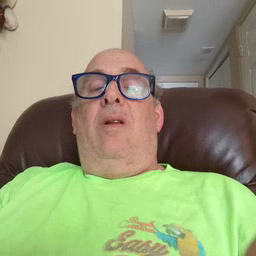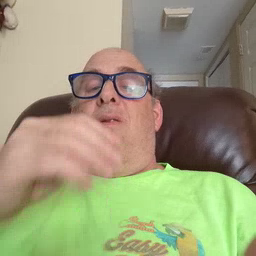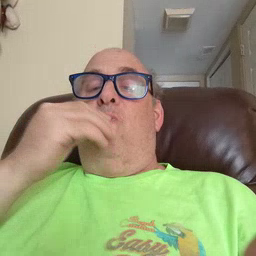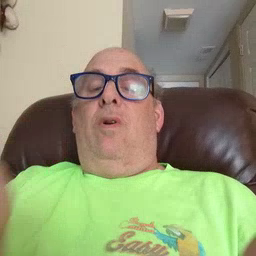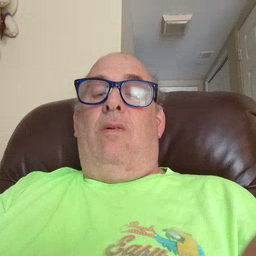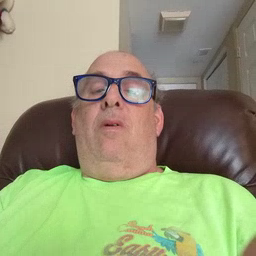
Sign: kiss